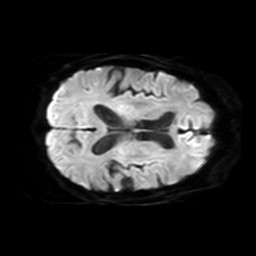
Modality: TRACE
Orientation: axial
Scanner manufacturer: philips
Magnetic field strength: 3 T
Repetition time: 3.087 s
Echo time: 0.076 s